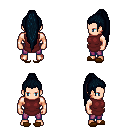
a pixel art fantasy rpg character, male body template, human, light skin, maroon tunic, magenta pants, raven extra-long topknot hairstyle, brown slippers, four views (front, back, left, right), 2x2 character sprite sheet, small pixel art, hard edges, no anti-aliasing